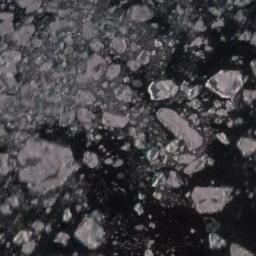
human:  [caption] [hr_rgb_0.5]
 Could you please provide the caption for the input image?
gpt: There are sea ice of different shapes and sizes .

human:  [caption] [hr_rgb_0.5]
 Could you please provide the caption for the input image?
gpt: Countless ice cubes of various sizes are tightly connected into a large piece floating on the deep blue sea and covering the sea .

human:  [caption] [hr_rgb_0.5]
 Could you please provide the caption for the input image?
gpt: A lot of sea ice of different sizes and thickness gathers together and the color of the seawater is deep blue .

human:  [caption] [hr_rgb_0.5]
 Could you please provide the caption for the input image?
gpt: There are many ice on the black sea .

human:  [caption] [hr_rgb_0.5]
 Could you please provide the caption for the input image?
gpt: There are many pieces of sea ice .